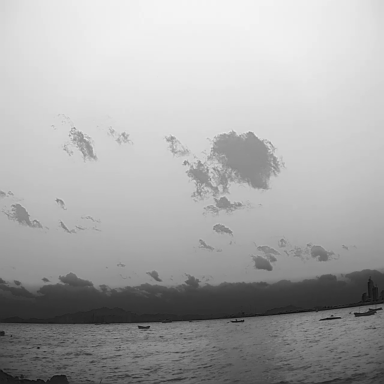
There are four bulk_carriers in the infrared image.